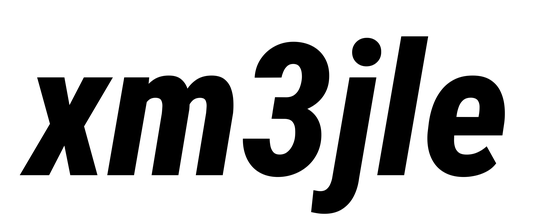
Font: Roboto-Italic_Condensed_ExtraBold_Italic